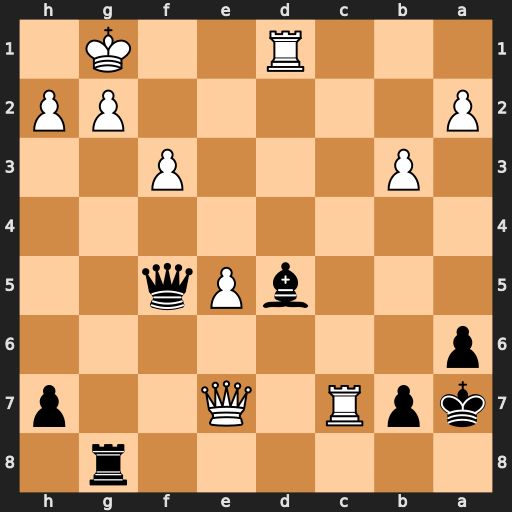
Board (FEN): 6r1/kpR1Q2p/p7/3bPq2/8/1P3P2/P5PP/3R2K1
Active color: b
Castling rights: -
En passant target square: -
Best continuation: Rxg2+ Kh1 Rc2 Rxc2 Qxf3+ Kg1 Qxd1+ Kf2 Qxc2+